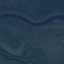
Label: River